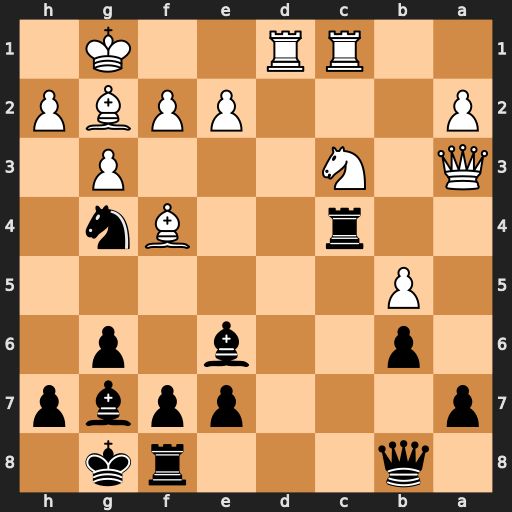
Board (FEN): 1q3rk1/p3ppbp/1p2b1p1/1P6/2r2Bn1/Q1N3P1/P3PPBP/2RR2K1
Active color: b
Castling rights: -
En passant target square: -
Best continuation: Rxf4 gxf4 Qxf4